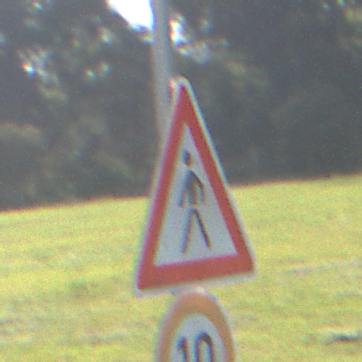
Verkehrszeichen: FussgaengerRechts
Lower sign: Geschwindigkeit10
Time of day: MorningAfternoon
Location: Outdoor (Nature)
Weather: PartlyCloudy
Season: NotSpecified
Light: Natural